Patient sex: M
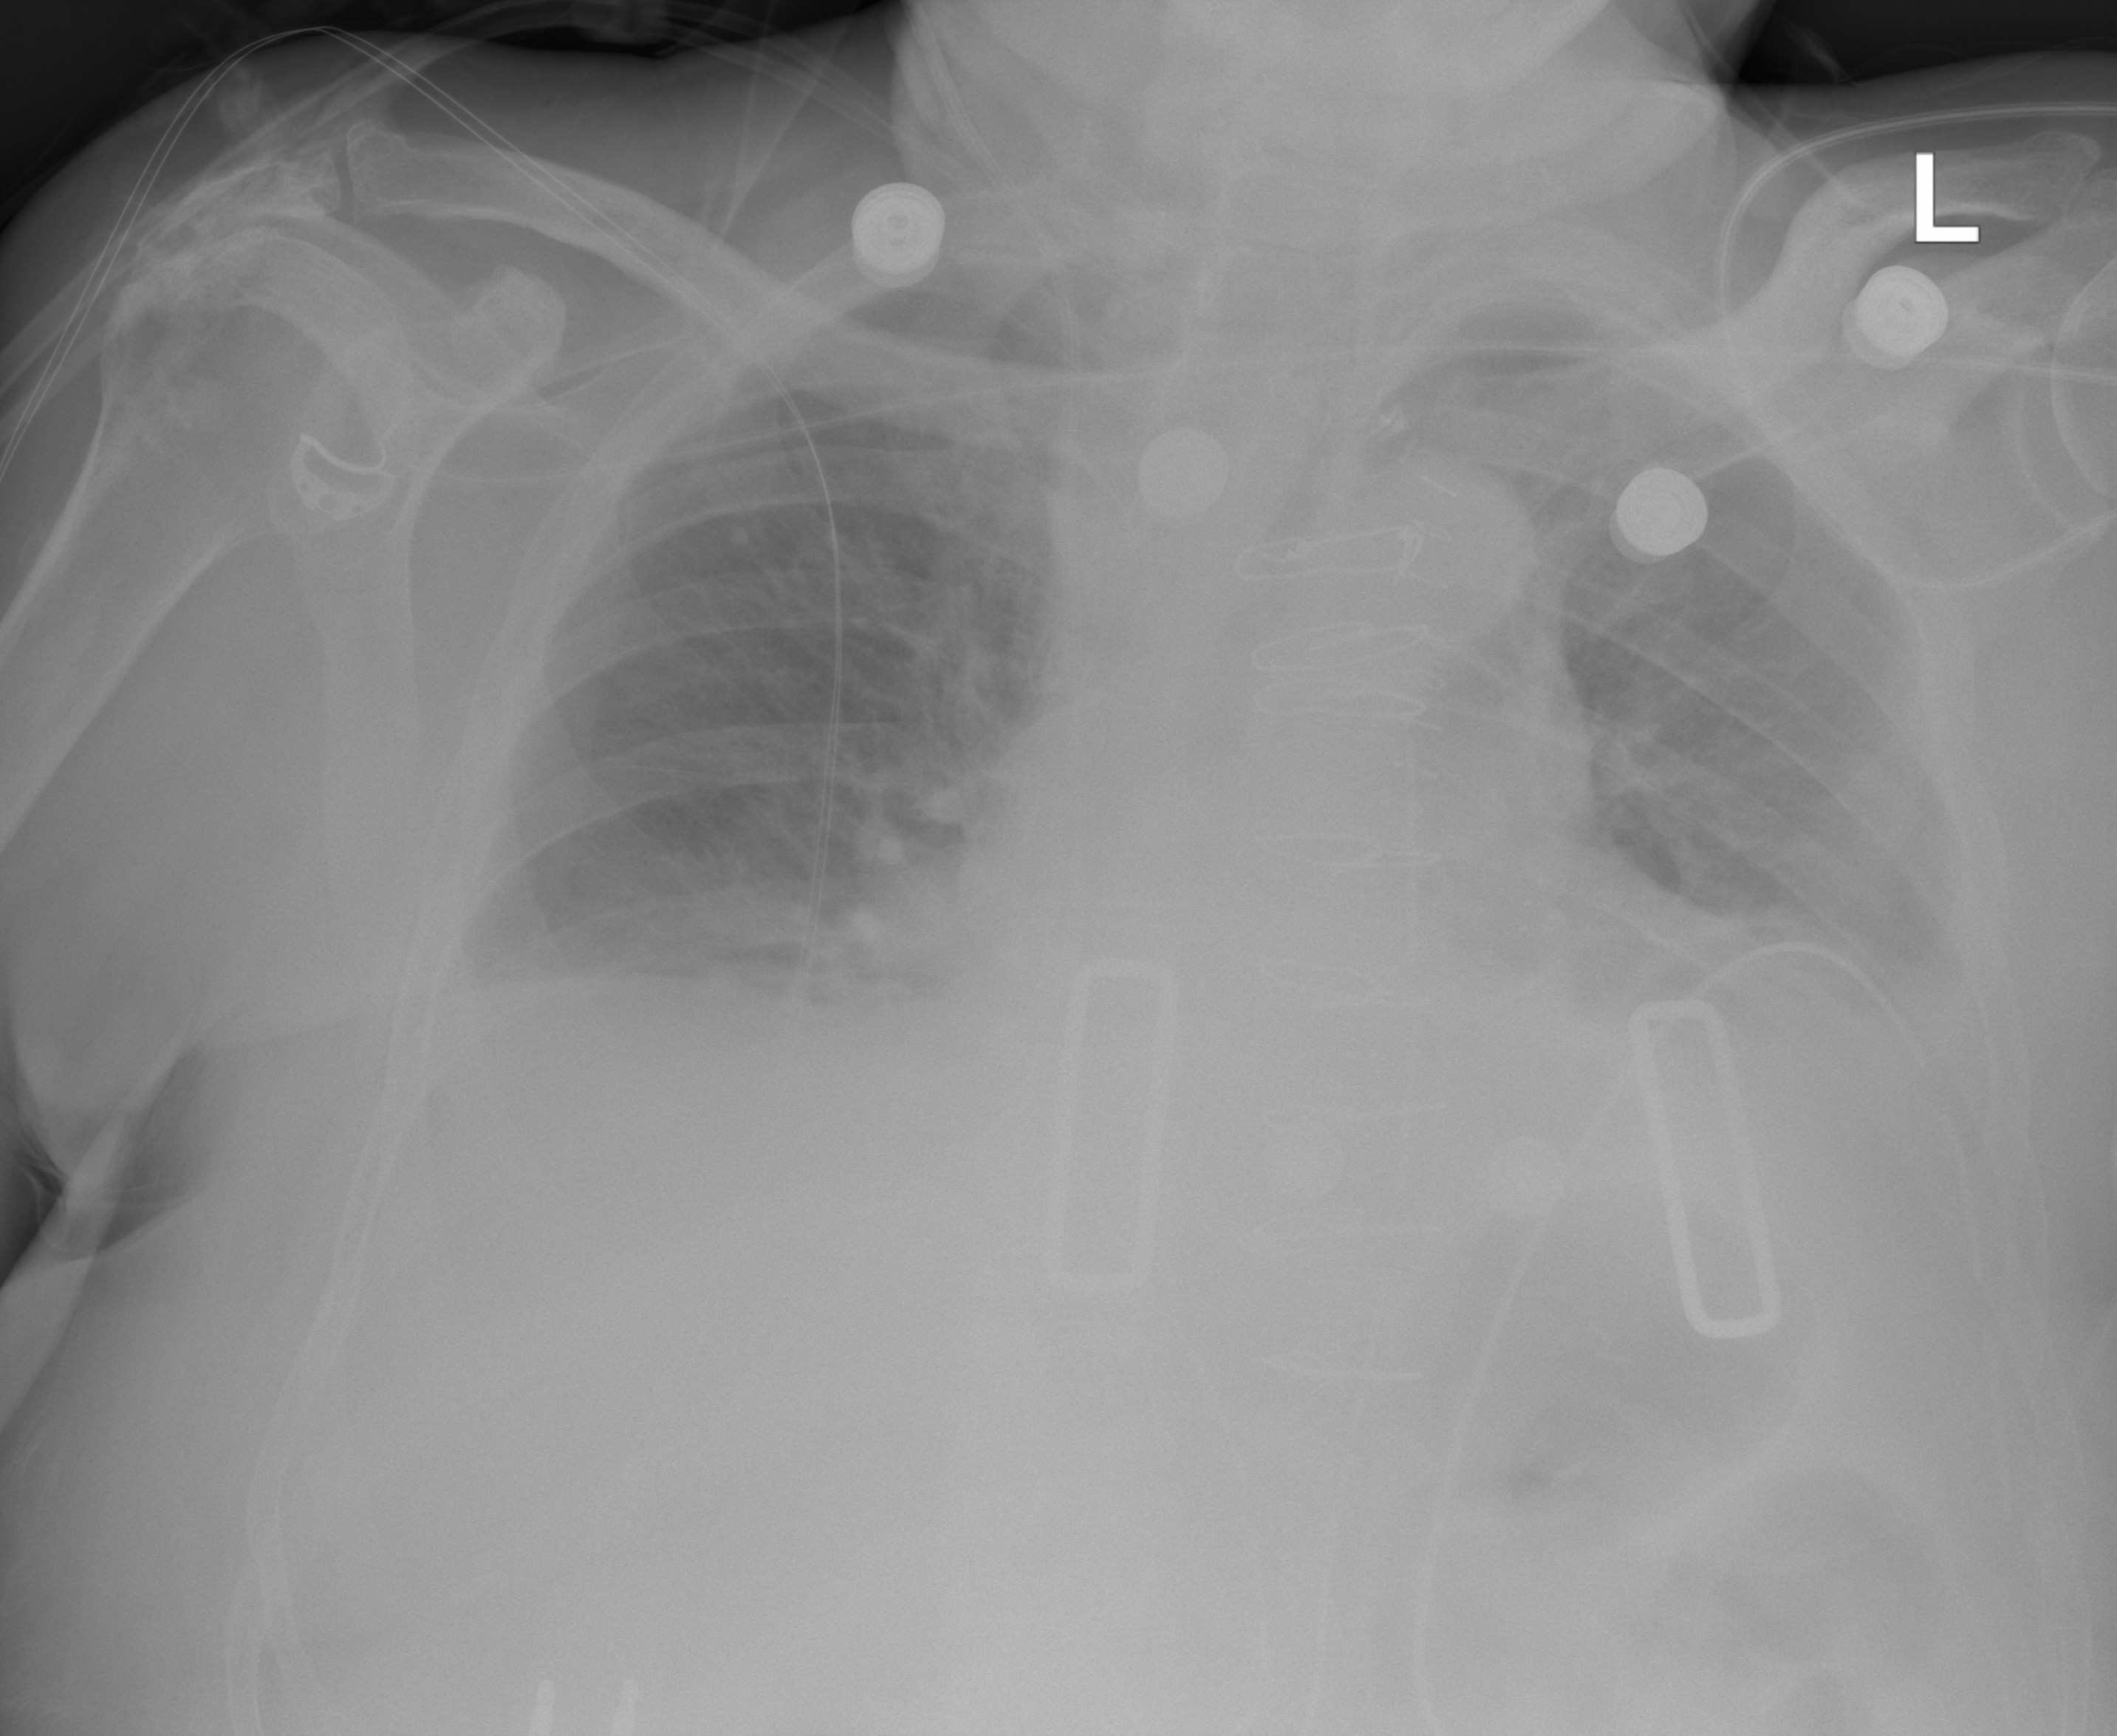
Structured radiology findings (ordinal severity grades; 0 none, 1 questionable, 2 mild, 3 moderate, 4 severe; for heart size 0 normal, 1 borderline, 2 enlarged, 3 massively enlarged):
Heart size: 1
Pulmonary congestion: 1
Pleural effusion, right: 2
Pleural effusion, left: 2
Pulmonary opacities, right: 0
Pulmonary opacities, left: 0
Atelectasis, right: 2
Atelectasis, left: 2